Field crop: maize
Growth stage: 2
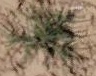
Species: salsola